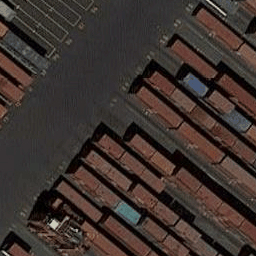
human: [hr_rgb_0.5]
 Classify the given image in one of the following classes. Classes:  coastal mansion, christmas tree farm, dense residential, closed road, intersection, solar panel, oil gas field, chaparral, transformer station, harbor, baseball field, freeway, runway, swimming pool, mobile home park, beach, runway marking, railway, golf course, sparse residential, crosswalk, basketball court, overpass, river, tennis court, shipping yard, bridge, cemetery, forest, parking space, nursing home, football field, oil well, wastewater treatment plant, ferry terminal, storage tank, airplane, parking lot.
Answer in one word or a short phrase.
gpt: shipping yard